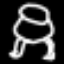
Label: frog